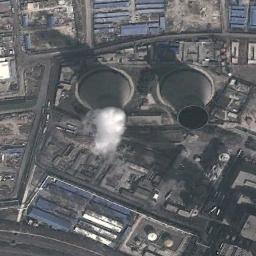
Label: thermal_power_station